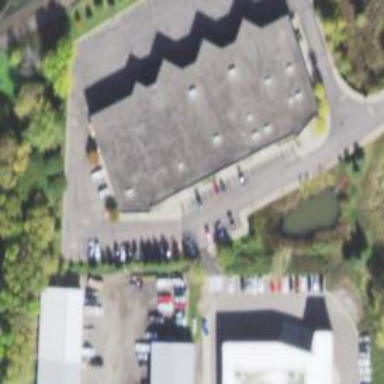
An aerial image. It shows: Industrial building.